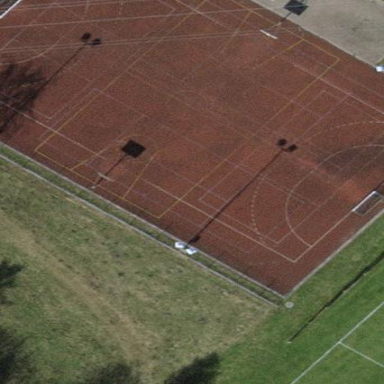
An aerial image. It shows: Multi-sport pitch with tartan surface for leisure activities on land.